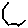
Label: hexagon